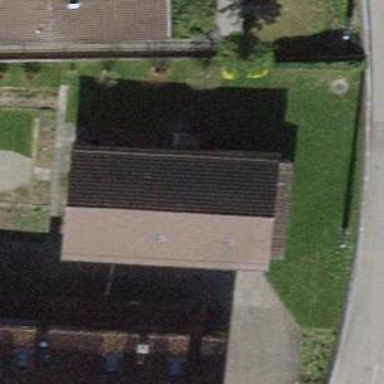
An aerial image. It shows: Building with tiled roof.